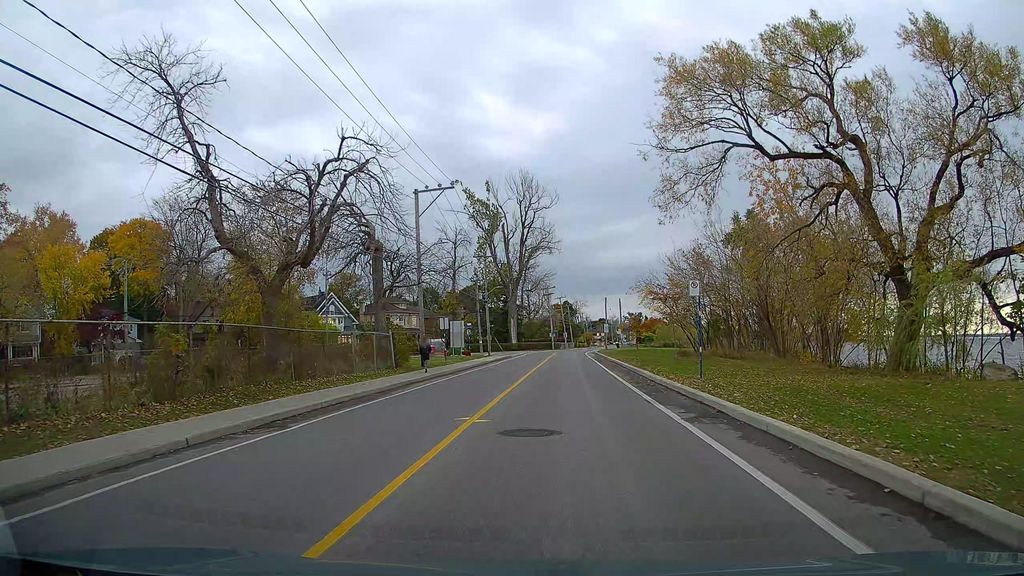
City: montreal